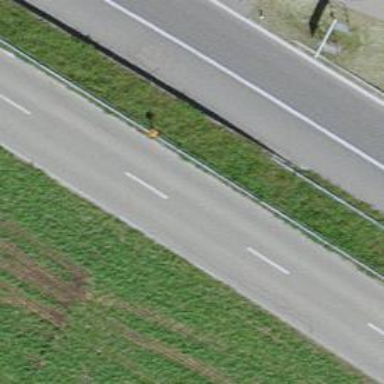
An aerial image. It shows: Orange aerial marker.